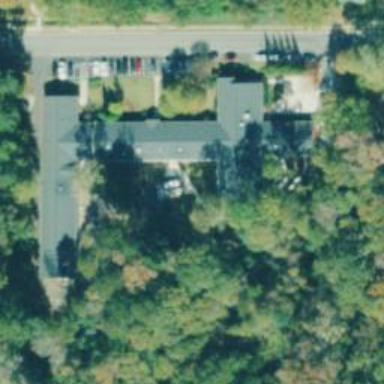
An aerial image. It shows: Nursing home.